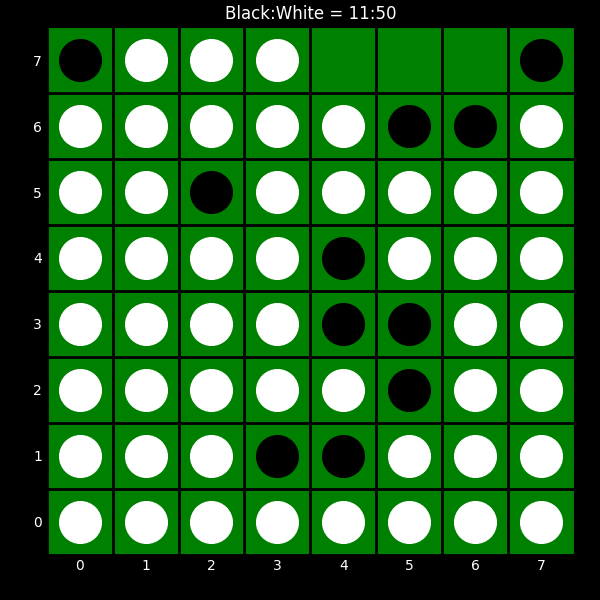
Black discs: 11
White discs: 50